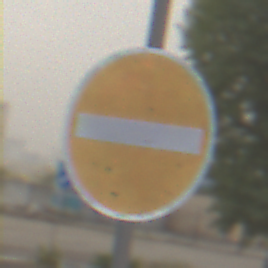
Verkehrszeichen: VerbotDerEinfahrt
Umgebung: Outdoor, Suburban
Tageszeit: MorningAfternoon
Wetter: Overcast
Licht: Natural
Jahreszeit: NotSpecified
Kontrast: LowContrast